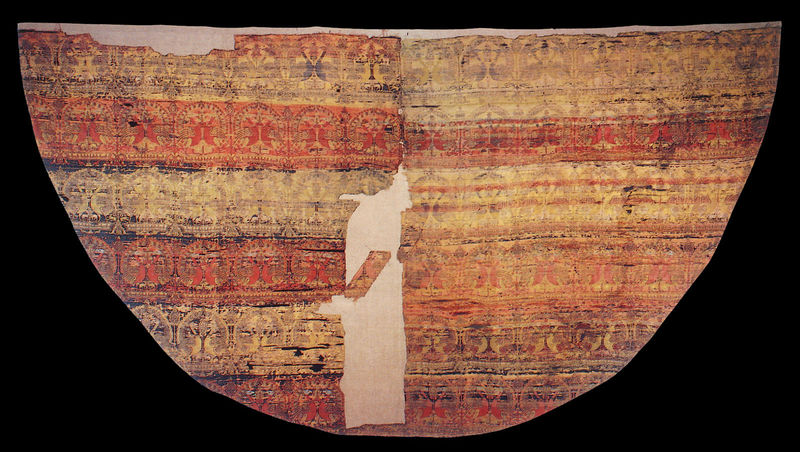
Titel: Messgewand
Institution: Toulouse, Basilique Saint-Sernin
Schlagwörter: umhang, rot, tuch, muster, ornament, kleidung, schale, gold, stoff, bogen, farbe, wolle, gemustert, katze, kreuz, loch, reihen, halbrund, fragment, kaputt, kreuze, antik, gewebe, riss, hohle, ro